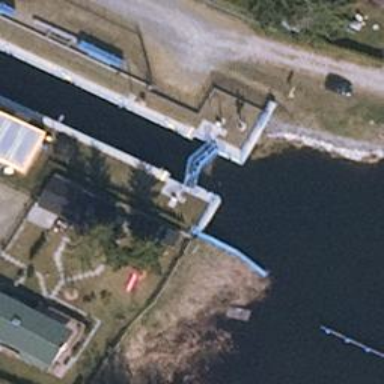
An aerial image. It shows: Canal with lock obstacle.